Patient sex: F
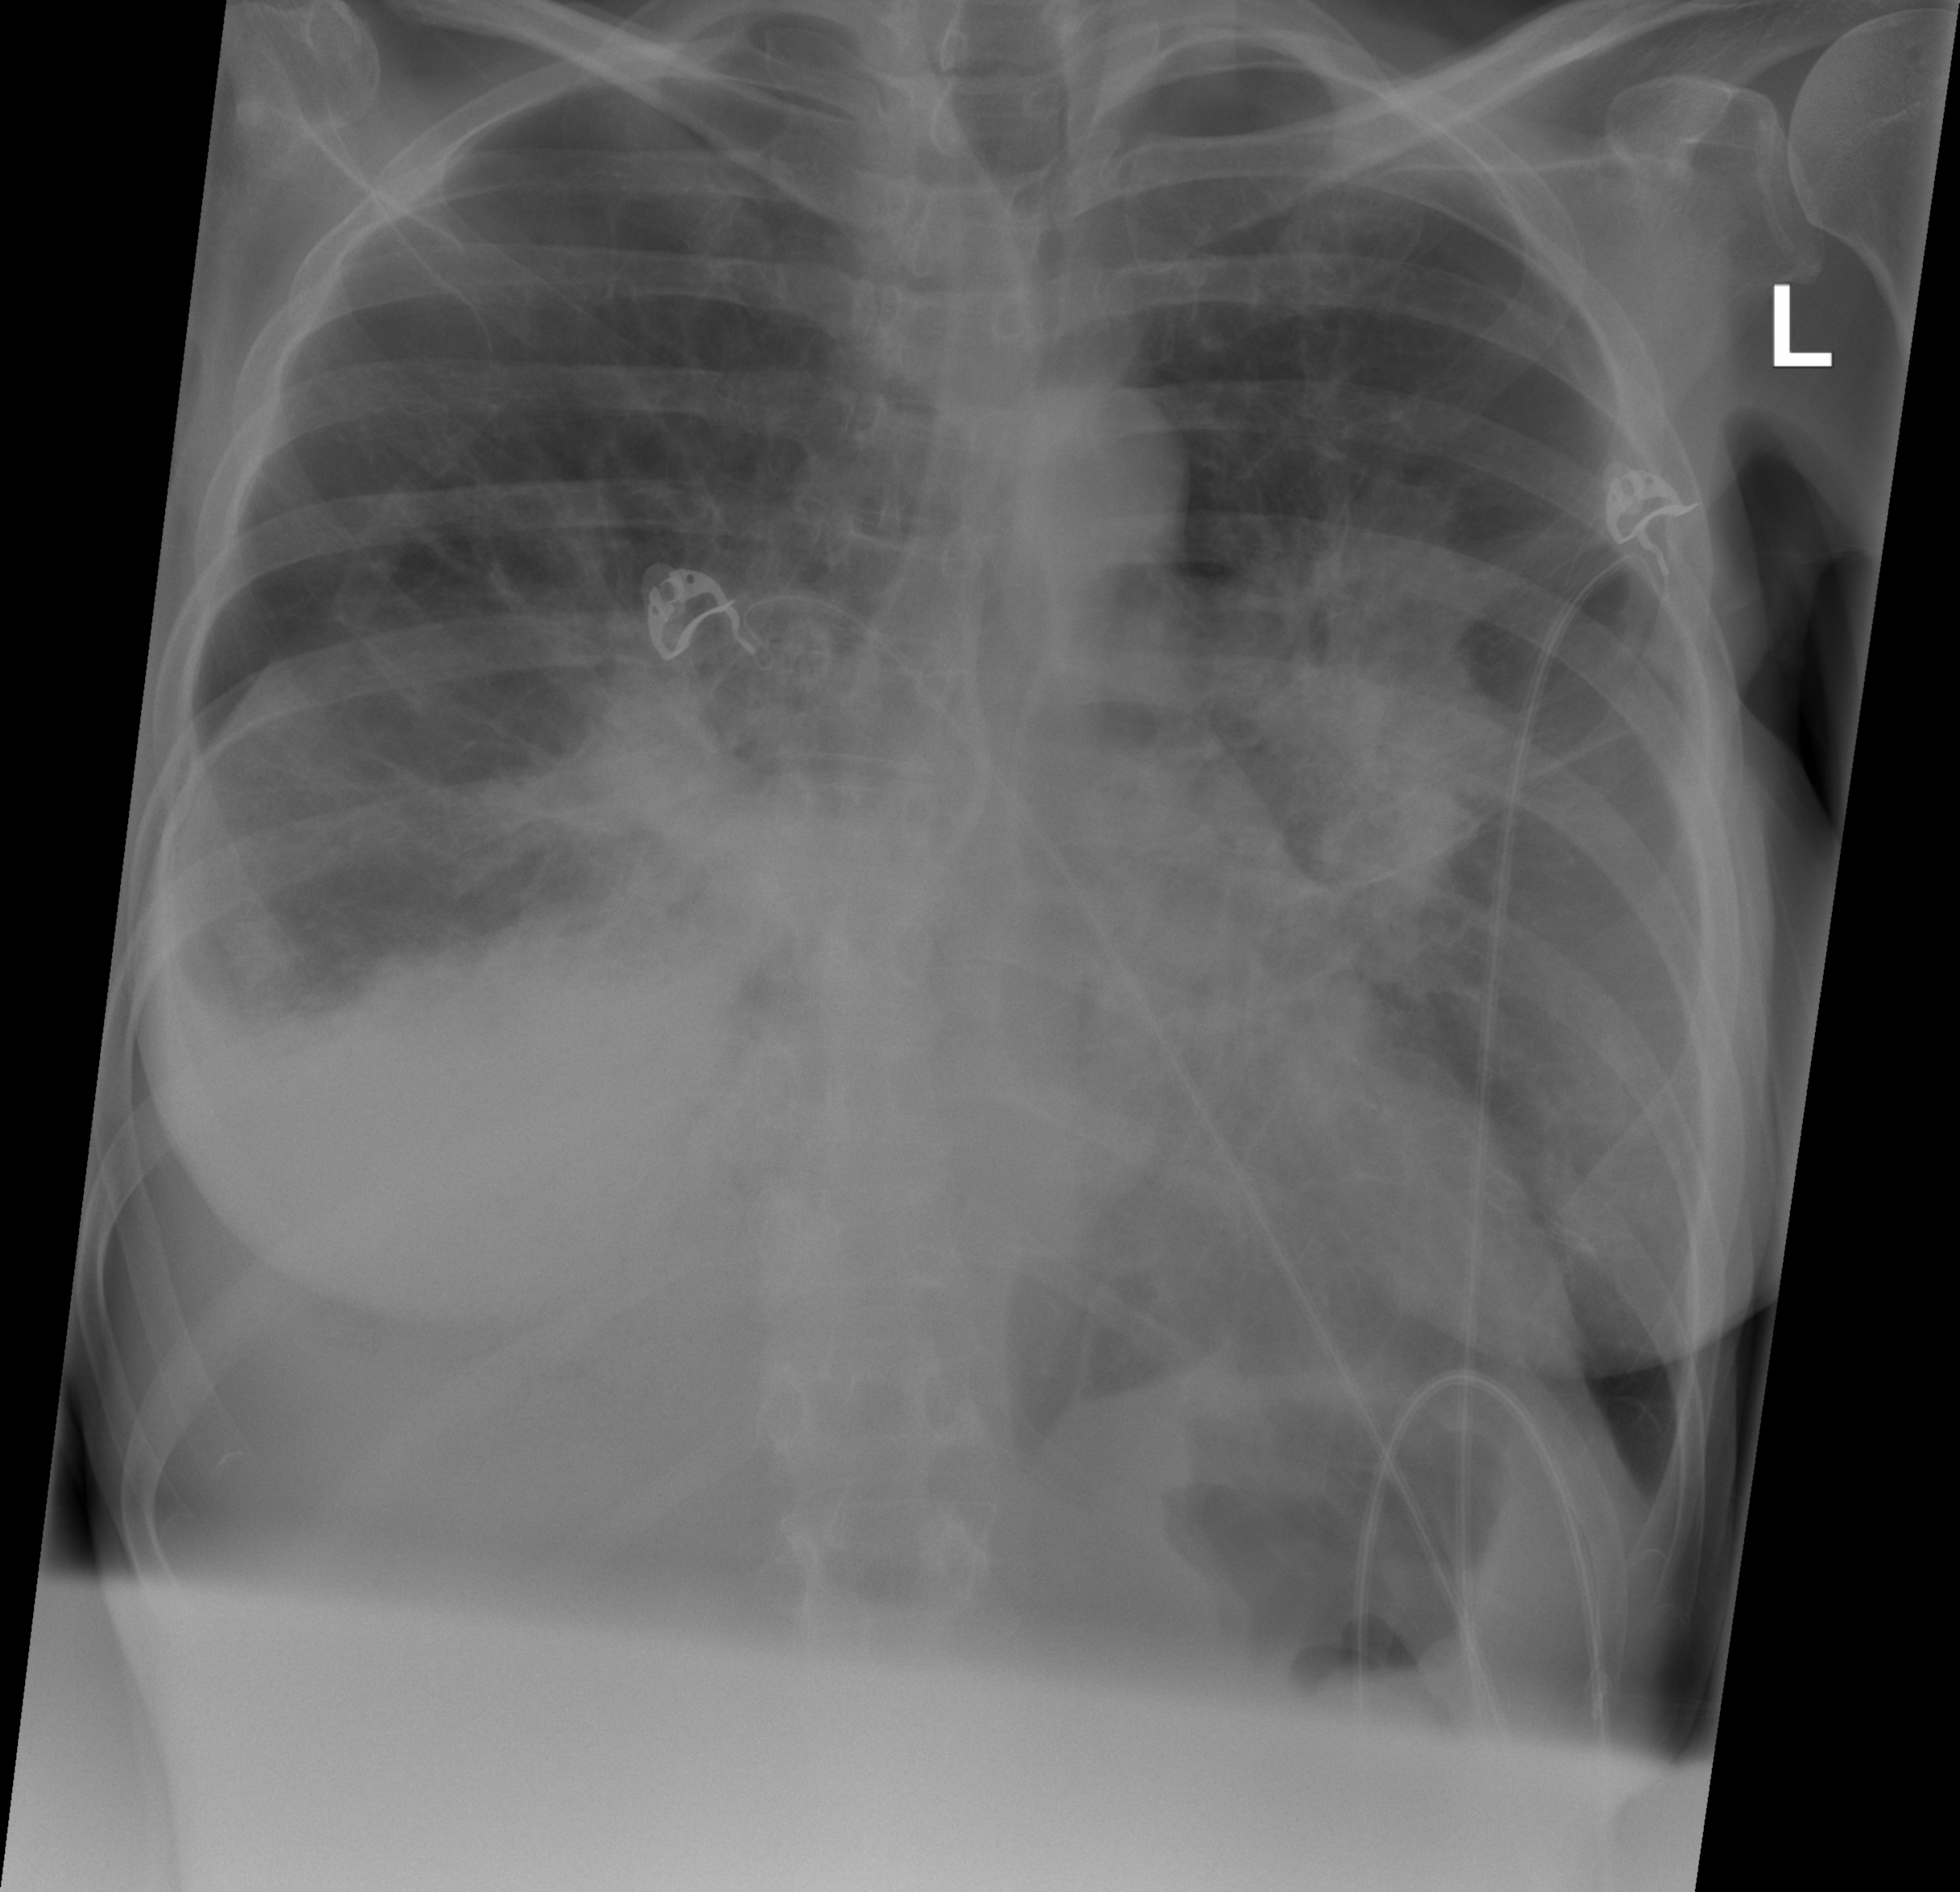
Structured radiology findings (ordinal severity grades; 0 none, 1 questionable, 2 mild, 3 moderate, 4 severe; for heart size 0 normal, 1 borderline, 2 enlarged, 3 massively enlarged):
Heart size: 0
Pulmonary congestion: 0
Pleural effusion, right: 2
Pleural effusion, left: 0
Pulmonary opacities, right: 3
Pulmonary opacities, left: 2
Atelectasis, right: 2
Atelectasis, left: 2